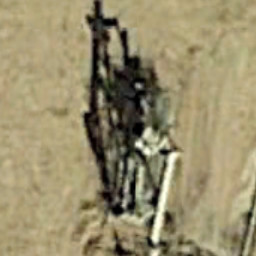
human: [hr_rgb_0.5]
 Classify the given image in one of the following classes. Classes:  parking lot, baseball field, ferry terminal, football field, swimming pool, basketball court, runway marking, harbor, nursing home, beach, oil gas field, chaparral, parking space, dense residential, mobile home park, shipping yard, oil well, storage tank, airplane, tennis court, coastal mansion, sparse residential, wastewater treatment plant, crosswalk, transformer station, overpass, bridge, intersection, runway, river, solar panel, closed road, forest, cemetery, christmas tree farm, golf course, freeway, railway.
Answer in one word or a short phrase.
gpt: oil well